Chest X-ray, PA view. Patient: 23 years old, sex F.
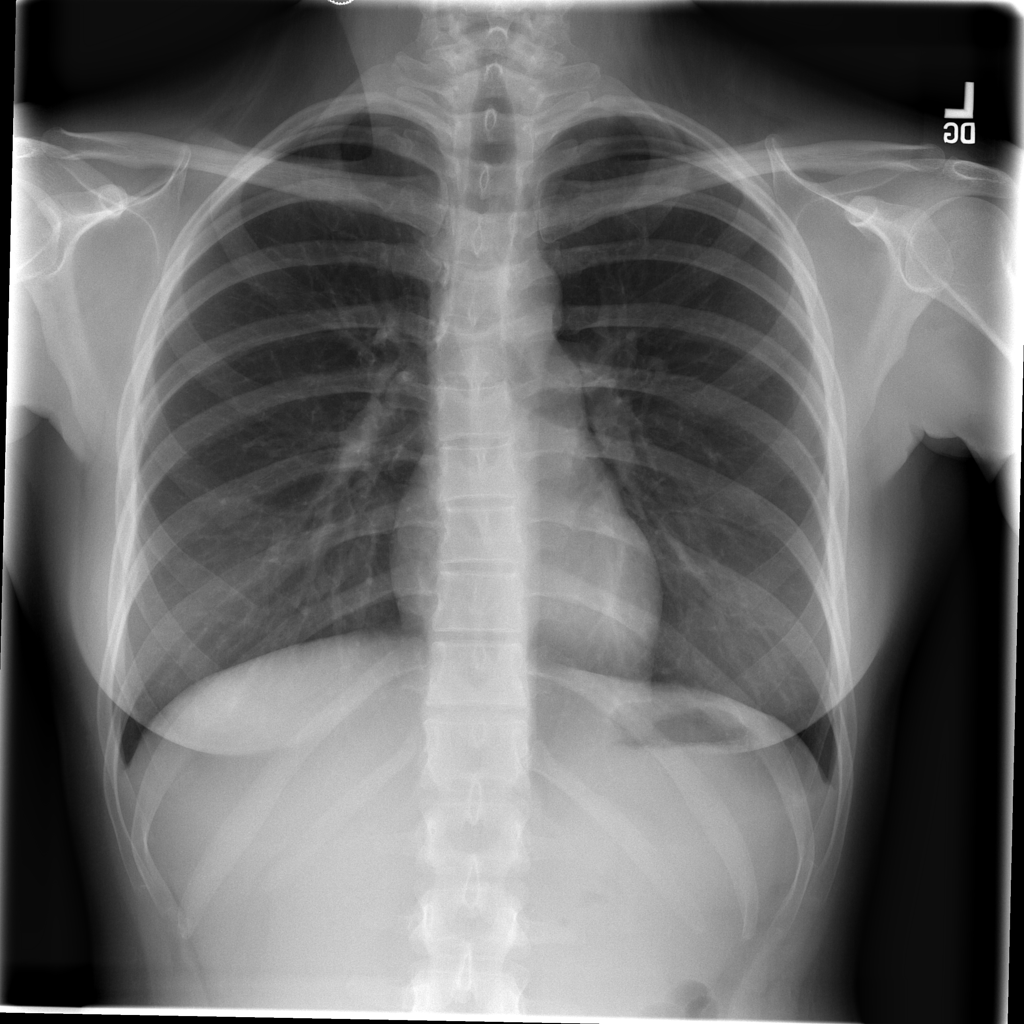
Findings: No Finding